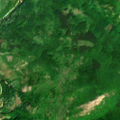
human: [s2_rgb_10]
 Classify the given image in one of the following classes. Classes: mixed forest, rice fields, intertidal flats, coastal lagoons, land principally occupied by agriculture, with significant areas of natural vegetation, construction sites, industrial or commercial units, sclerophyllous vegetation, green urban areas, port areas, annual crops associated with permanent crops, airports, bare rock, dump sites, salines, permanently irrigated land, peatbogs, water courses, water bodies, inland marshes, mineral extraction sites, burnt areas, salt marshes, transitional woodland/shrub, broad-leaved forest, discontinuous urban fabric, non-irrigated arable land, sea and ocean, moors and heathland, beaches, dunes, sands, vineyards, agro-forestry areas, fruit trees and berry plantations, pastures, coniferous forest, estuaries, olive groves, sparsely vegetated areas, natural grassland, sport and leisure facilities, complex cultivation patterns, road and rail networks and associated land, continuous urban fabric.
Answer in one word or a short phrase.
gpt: broad-leaved forest, transitional woodland/shrub